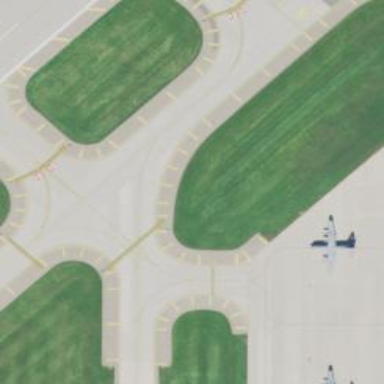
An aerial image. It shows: Image of taxiway at airport.